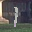
Label: 1